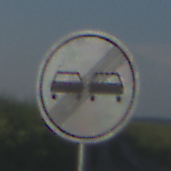
Verkehrszeichen: EndeUeberholverbot
Umgebung: Outdoor, RoadRail
Tageszeit: MorningAfternoon
Wetter: Clear
Licht: Natural
Jahreszeit: NotSpecified
Kontrast: HighContrast